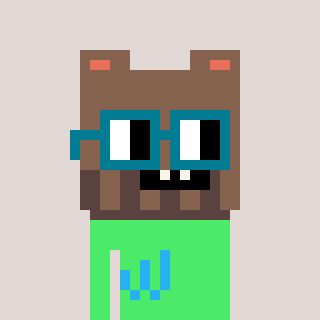
a pixel art character with square dark green glasses, a bear-shaped head and a teal-colored body on a warm background